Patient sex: M
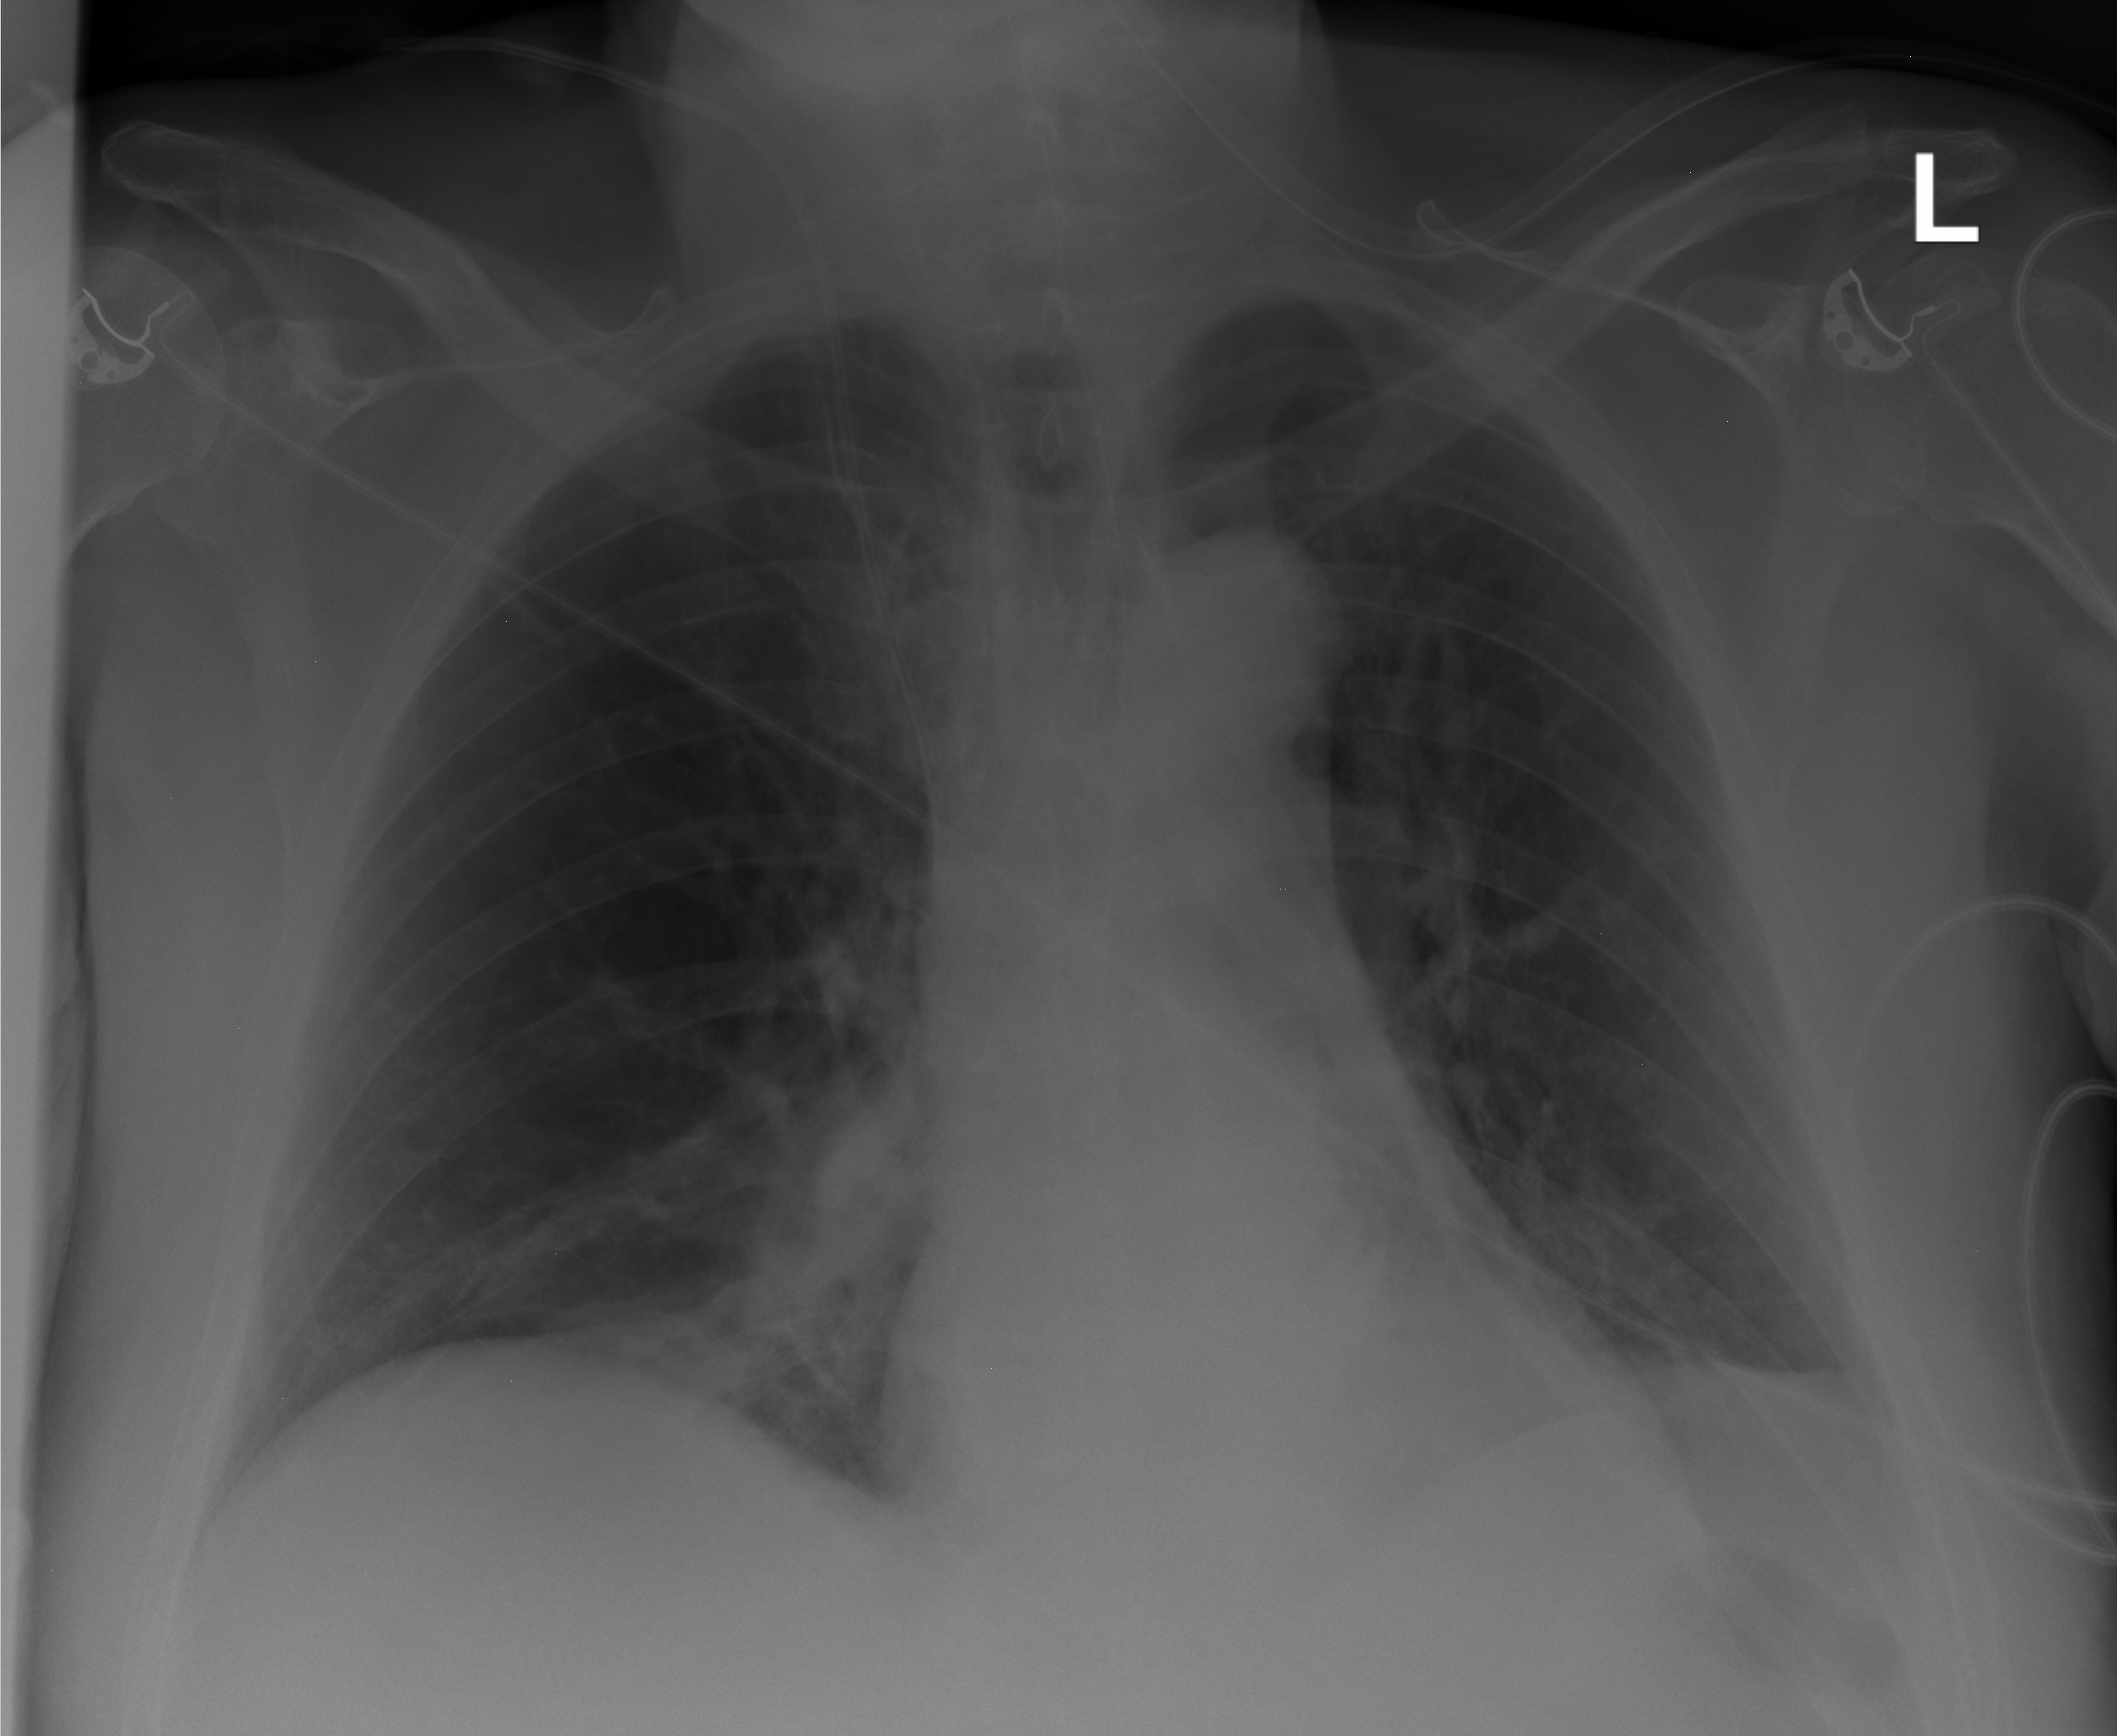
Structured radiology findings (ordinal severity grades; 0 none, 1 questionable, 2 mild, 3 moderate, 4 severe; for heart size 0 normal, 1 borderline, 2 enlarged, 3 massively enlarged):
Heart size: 0
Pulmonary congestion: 0
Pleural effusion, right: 0
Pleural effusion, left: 0
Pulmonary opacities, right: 2
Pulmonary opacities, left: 0
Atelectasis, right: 0
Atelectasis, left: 0